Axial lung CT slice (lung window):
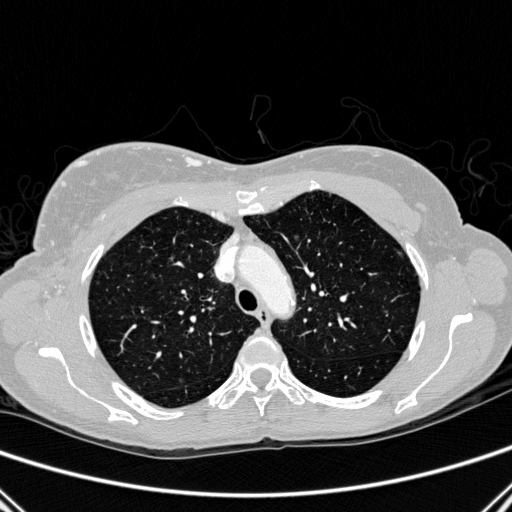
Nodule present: no